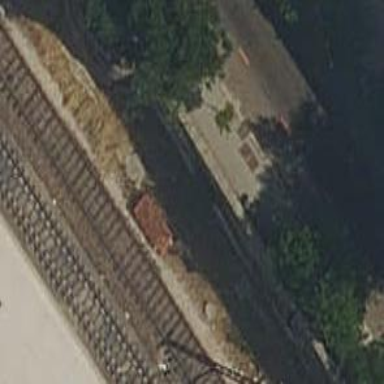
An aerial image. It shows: Electrified rail siding with contact line.